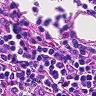
Metastatic tissue present: no